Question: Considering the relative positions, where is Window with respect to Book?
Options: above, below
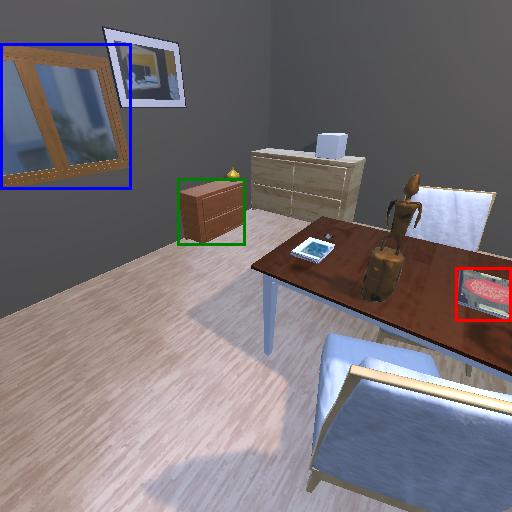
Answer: above